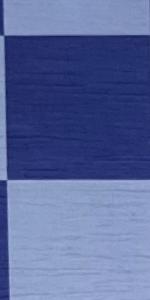
Label: Empty